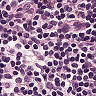
Metastatic tissue present: no